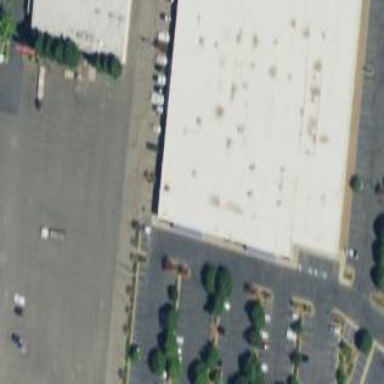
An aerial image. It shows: Commercial building.